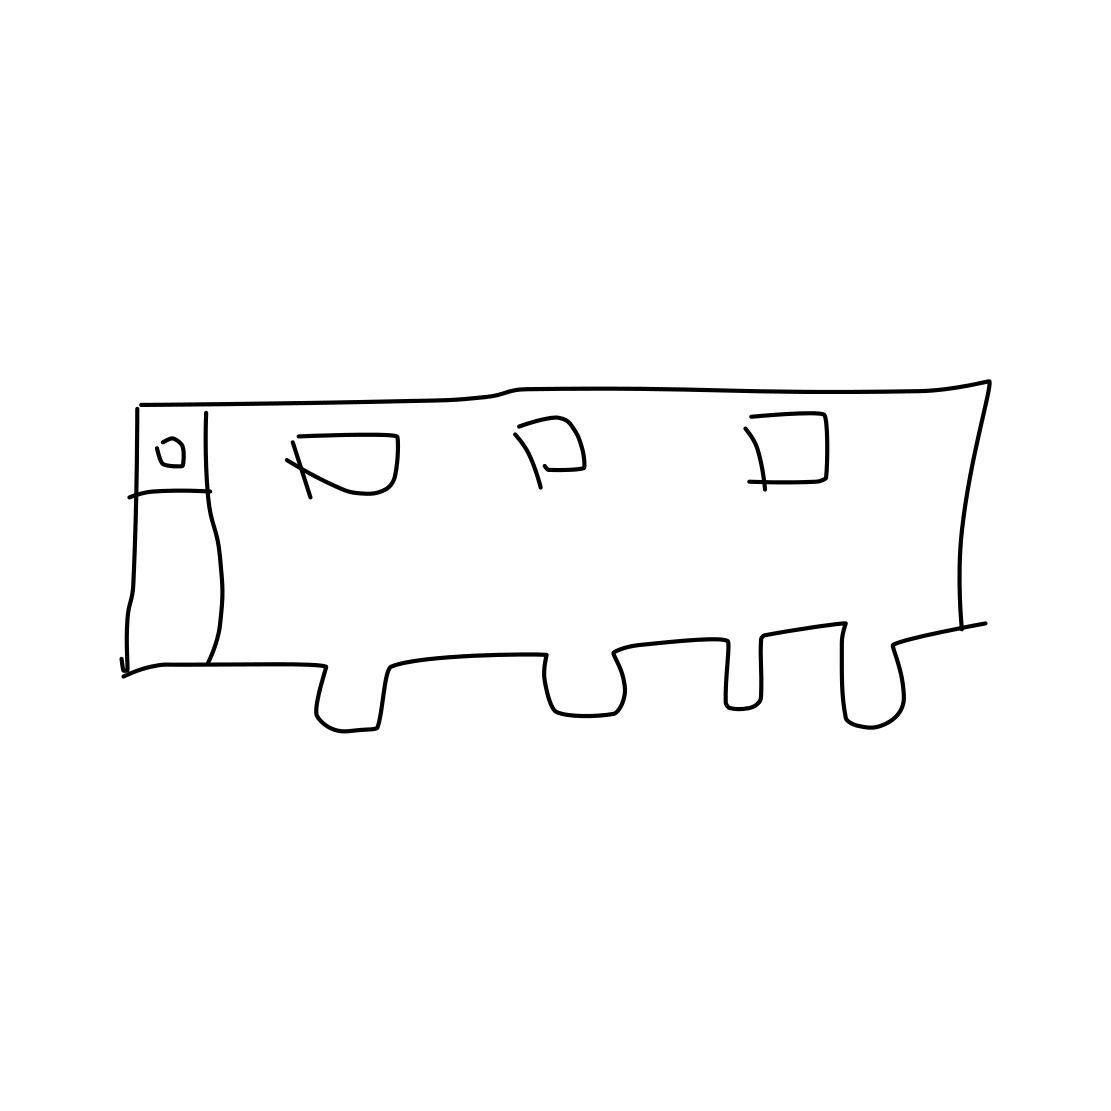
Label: bus